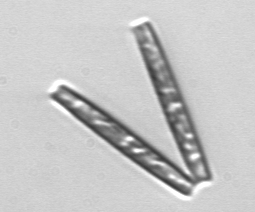
Label: Thalassionema